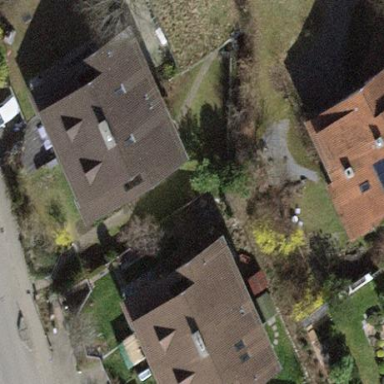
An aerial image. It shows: Building with tile roof.